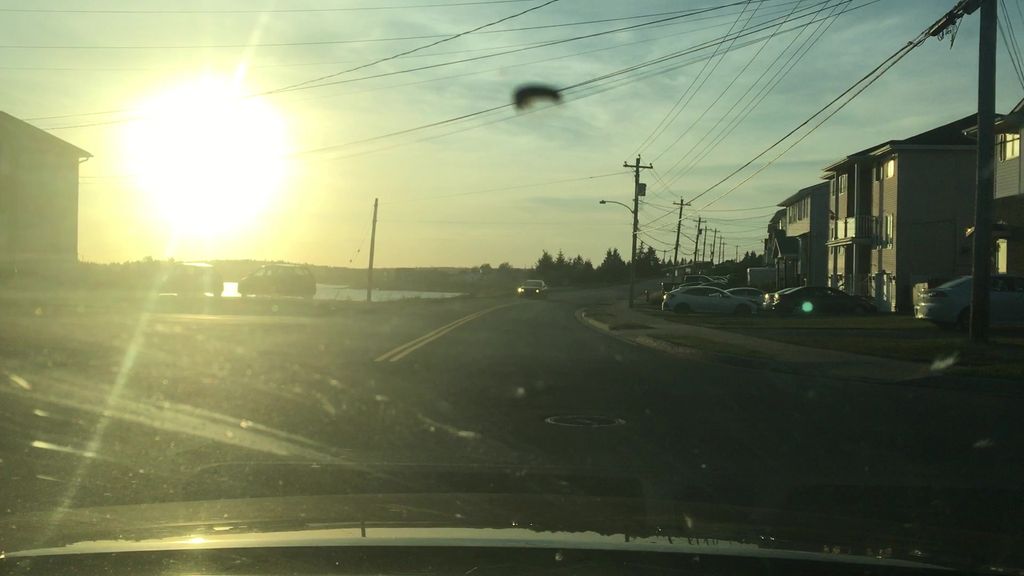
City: halifax